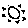
Label: sun